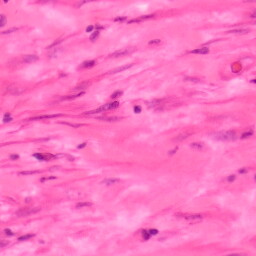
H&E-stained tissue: Colon